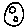
Label: moon